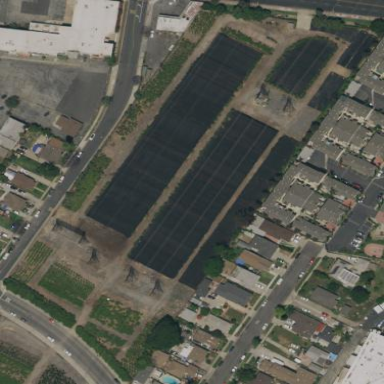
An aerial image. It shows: Plant nursery area.